Aerial crown-view tile of a tropical tree (Barro Colorado Island, Panama), acquired 20241216:
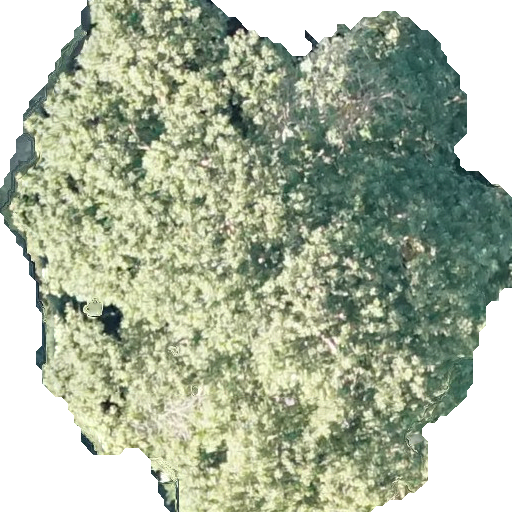
Species: Astronium graveolens
GBIF accepted scientific name: Astronium graveolens
Crown area: 305.716 m²